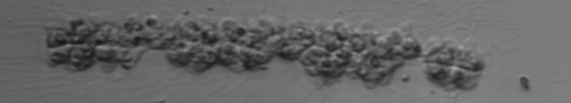
Label: Leptocylindrus_mediterraneus